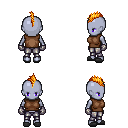
a pixel art fantasy rpg character, female body template, dark elf, purple skin, brown sleeveless shirt, metal pants, light blonde mohawk hairstyle, metal gloves, gray slippers, four views (front, back, left, right), 2x2 character sprite sheet, small pixel art, hard edges, no anti-aliasing